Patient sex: M
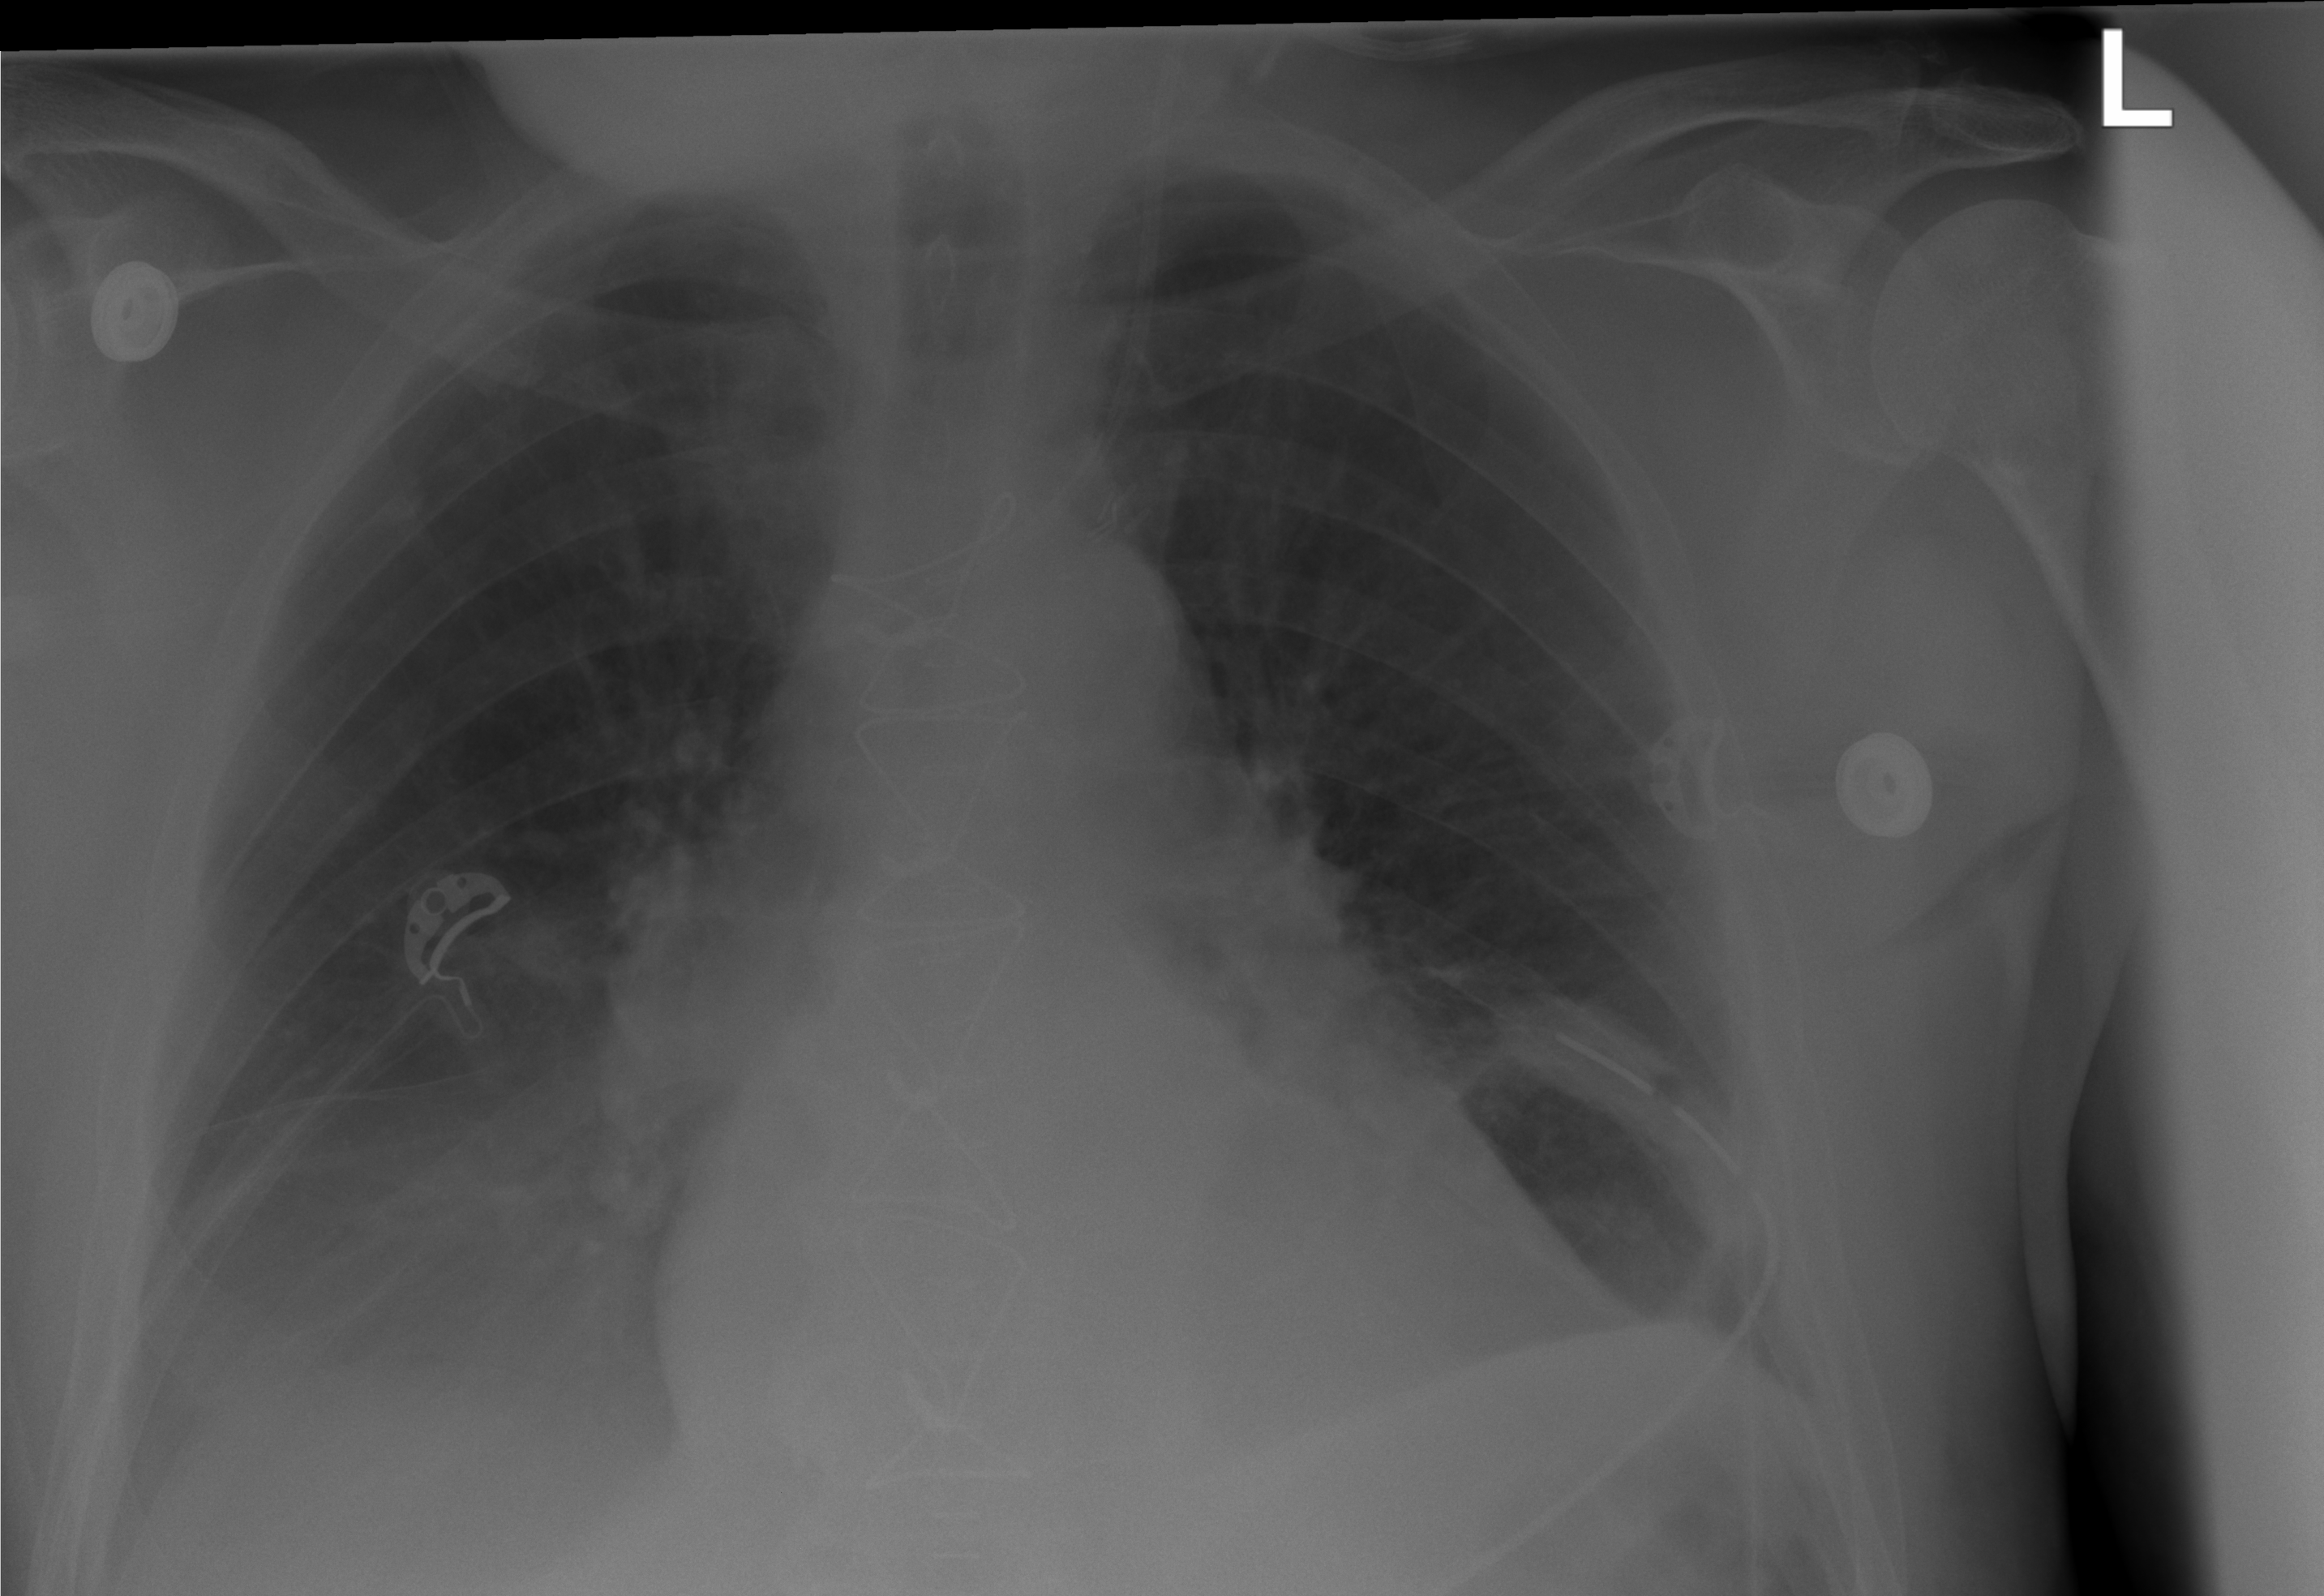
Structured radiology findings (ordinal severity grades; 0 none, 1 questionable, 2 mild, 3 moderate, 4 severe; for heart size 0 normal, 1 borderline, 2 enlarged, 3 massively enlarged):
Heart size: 0
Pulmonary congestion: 0
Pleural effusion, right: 2
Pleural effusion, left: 0
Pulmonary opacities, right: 0
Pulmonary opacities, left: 0
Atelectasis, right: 2
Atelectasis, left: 1